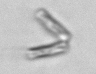
Label: Thalassionema